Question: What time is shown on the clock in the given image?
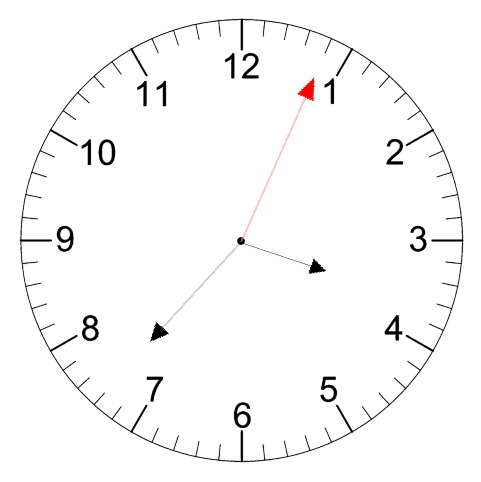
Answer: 03:37:04